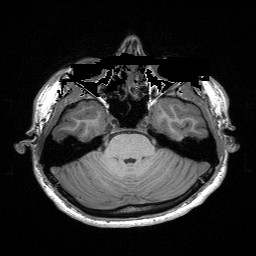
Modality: T1w
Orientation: coronal